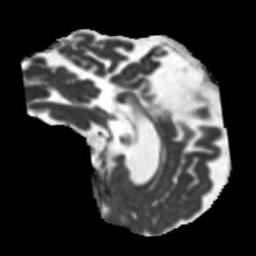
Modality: MD
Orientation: sagittal
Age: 61
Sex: male
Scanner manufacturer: siemens
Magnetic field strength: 3 T
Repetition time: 5.25 s
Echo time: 0.08 s